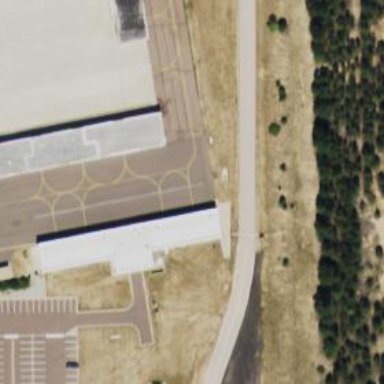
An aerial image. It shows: View of taxiway at the airport.